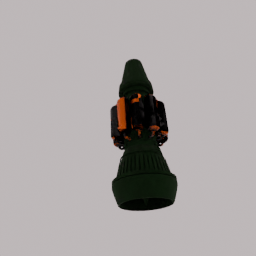
Label: mechanical